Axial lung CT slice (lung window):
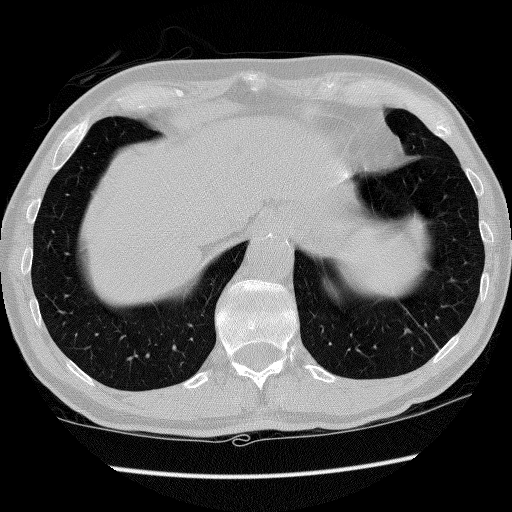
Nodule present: no